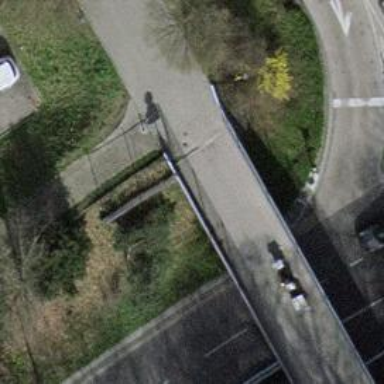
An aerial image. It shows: Pedestrian bridge crossing.